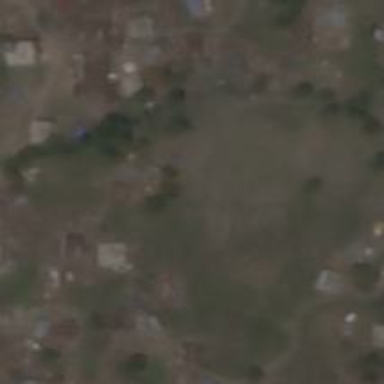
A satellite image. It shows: Village.